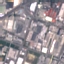
Land use / land cover class: Industrial